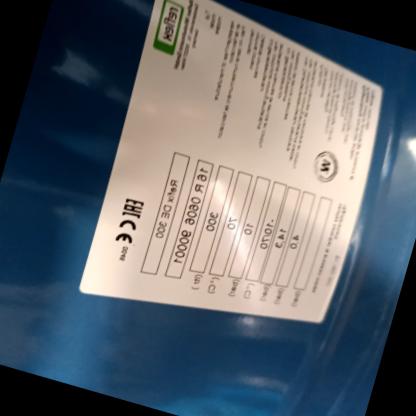
Klasa: tabliczka-znamionowa